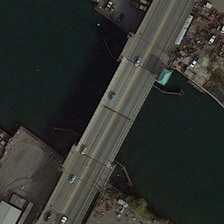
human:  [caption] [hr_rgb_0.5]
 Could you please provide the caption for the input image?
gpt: a bridge connects the two sides of the river .

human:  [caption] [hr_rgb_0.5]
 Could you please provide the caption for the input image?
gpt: some cars are on a bridge over a river .

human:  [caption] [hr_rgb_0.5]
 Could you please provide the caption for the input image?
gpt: one side of the bridge is the city, the other side is a green area .

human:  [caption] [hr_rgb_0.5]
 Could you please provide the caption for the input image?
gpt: some cars are on a bridge over a river .

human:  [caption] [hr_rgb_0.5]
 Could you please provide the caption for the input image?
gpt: a bridge connects the two sides of the river .